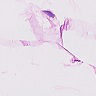
Metastatic tissue present: no